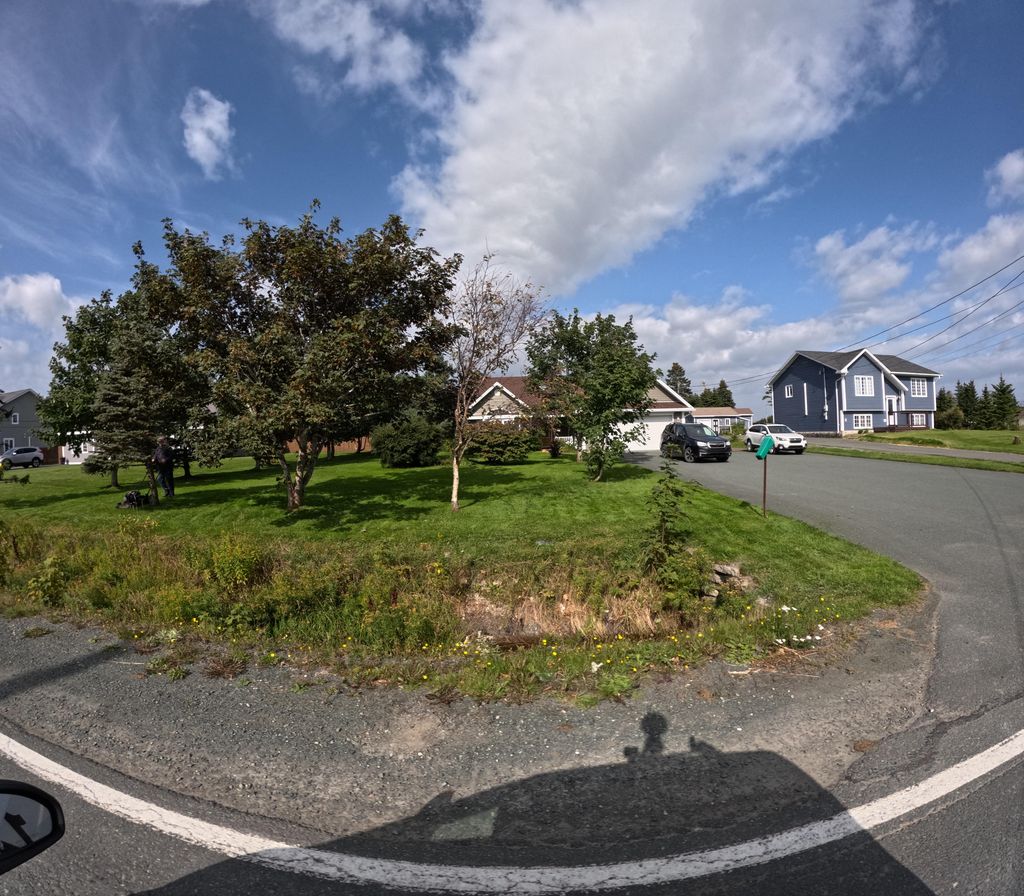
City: st_johns